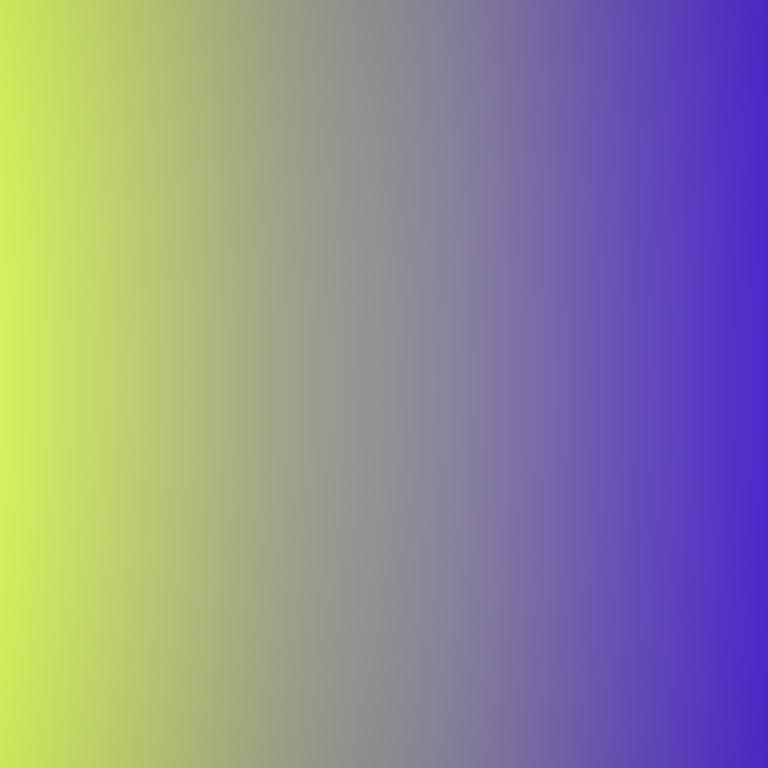
Abstract light effect, smooth gradient from yellow to purple, calm atmosphere, soft blend, no room, no furniture, no objects.